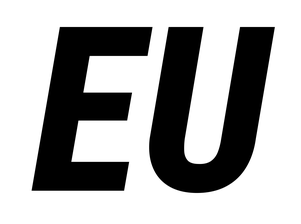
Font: Roboto-Italic_Condensed_ExtraBold_Italic